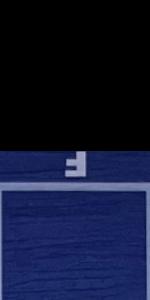
Label: Empty